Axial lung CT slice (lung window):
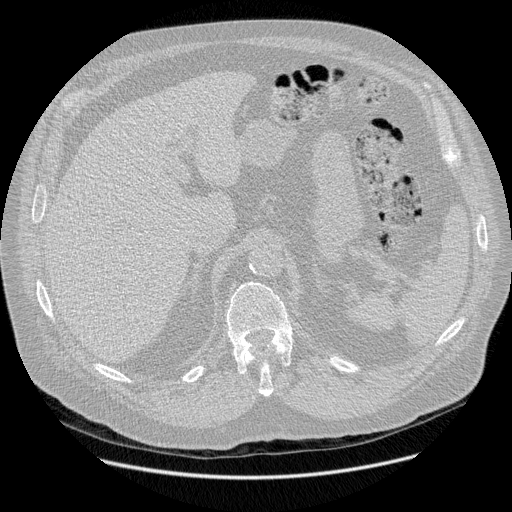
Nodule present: no